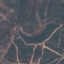
Label: HerbaceousVegetation